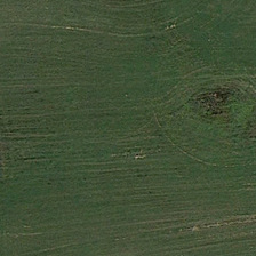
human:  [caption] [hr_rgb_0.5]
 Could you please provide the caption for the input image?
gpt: Yellow earth in nude and meadow.

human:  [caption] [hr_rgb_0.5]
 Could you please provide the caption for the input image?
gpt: Loess on the bare grass.

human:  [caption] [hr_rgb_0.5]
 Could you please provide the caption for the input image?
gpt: In the bare grass yellow land

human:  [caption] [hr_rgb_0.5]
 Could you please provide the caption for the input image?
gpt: Yellow earth in lawns with nudity.

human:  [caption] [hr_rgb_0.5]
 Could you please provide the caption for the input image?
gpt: Yellow earth in nude and meadow.